Question: I want to draw rectangles and circles and find is there any intertection.But I dont understand how to work glRectf() function?Where is the rectangle's center.Top left corner,bottom left corner or exactly center of shape?____2.Que::If the center is left top or bottom,how can I find these two object intersect?

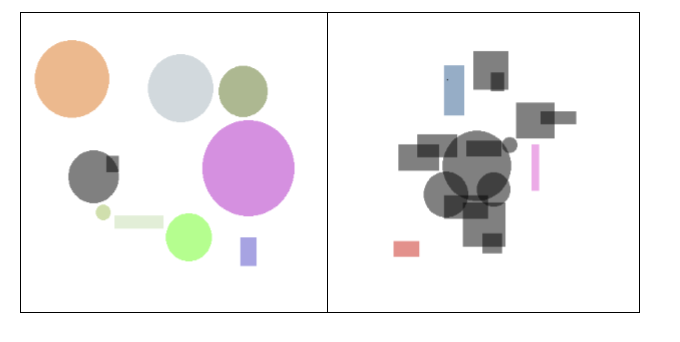
Answer: <URL>
If i understood well the documentations says that
'''
void glRectd(GLdouble x1, GLdouble y1, GLdouble x2, GLdouble y2);
'''
x1 and y1 are the coordinates of one vertex and
x2 and y2 are the coordinates of the opposite one.
This is becouse i think that opencl cl work with triangles.
Geometry is simple it teach to us that a can be diveded into two equals part wich are two rectangle triangles. So this two points are the vertices of these triangles where the angle aren't the rigth angle.
In addition the rectangle hypotenuse of this triangle
Here a specification about the coordinates system
<URL>